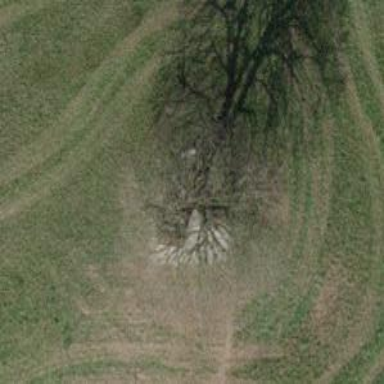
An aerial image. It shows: Brown bench in the vicinity.